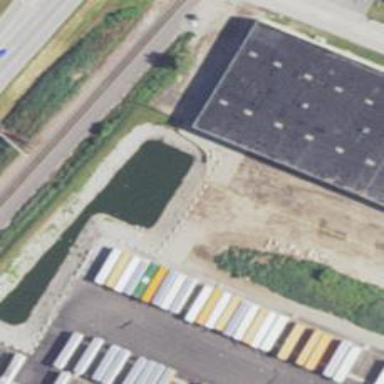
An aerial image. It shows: Abandoned railway yard.